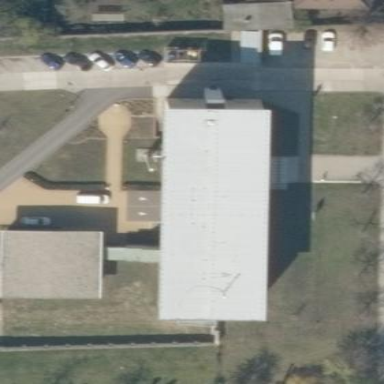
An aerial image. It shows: School building or complex.